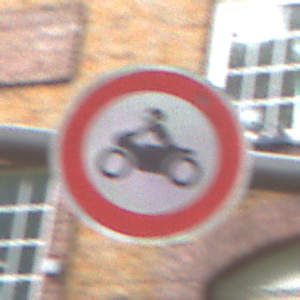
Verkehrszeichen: VerbotKraftraeder
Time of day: MorningAfternoon
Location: Outdoor (Urban)
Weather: Overcast
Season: NotSpecified
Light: Natural